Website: home-depot
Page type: account-selection
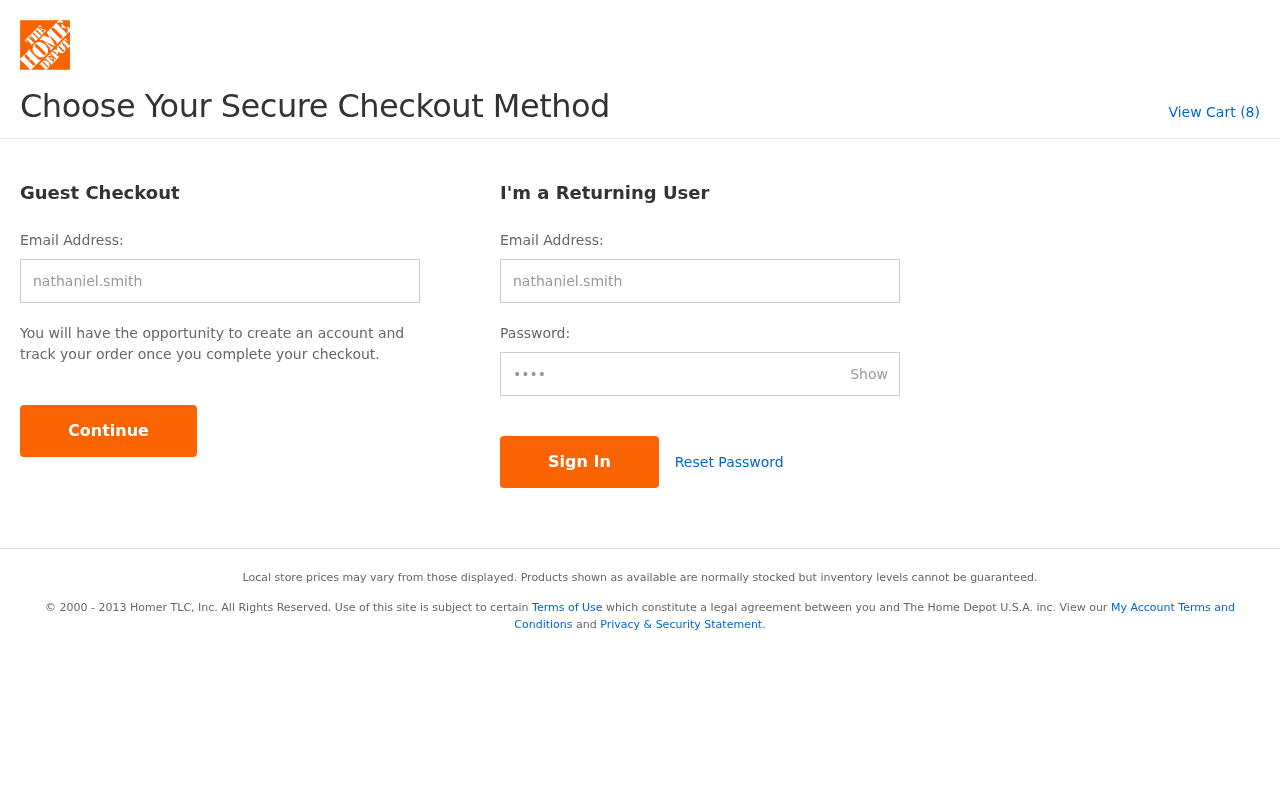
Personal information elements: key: PII_LOGIN_USERNAME
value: nathaniel.smith
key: PII_LOGIN_USERNAME2
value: nathaniel.smith
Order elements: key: ORDER_NUM_ITEMS
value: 8